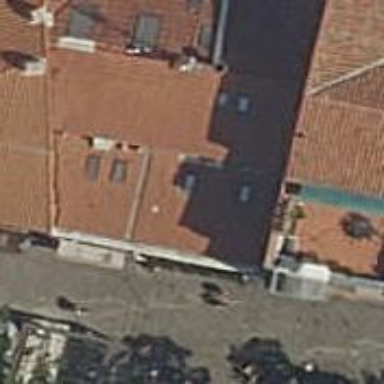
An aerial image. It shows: Restaurant.